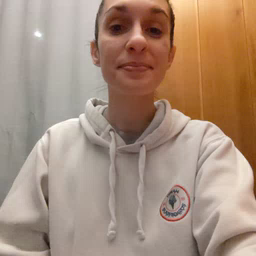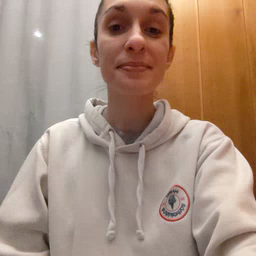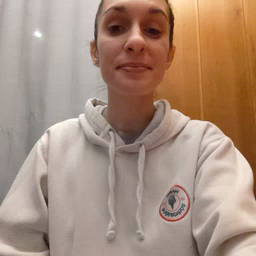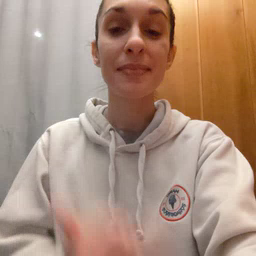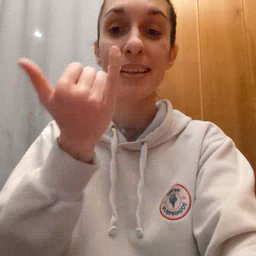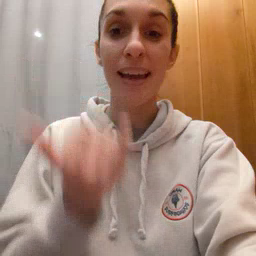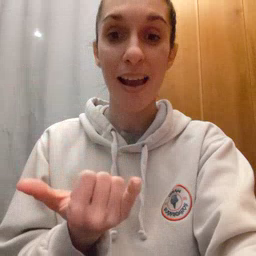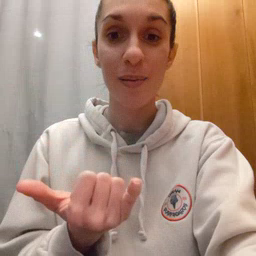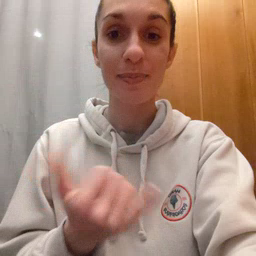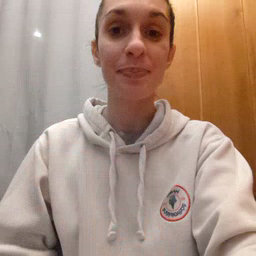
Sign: now